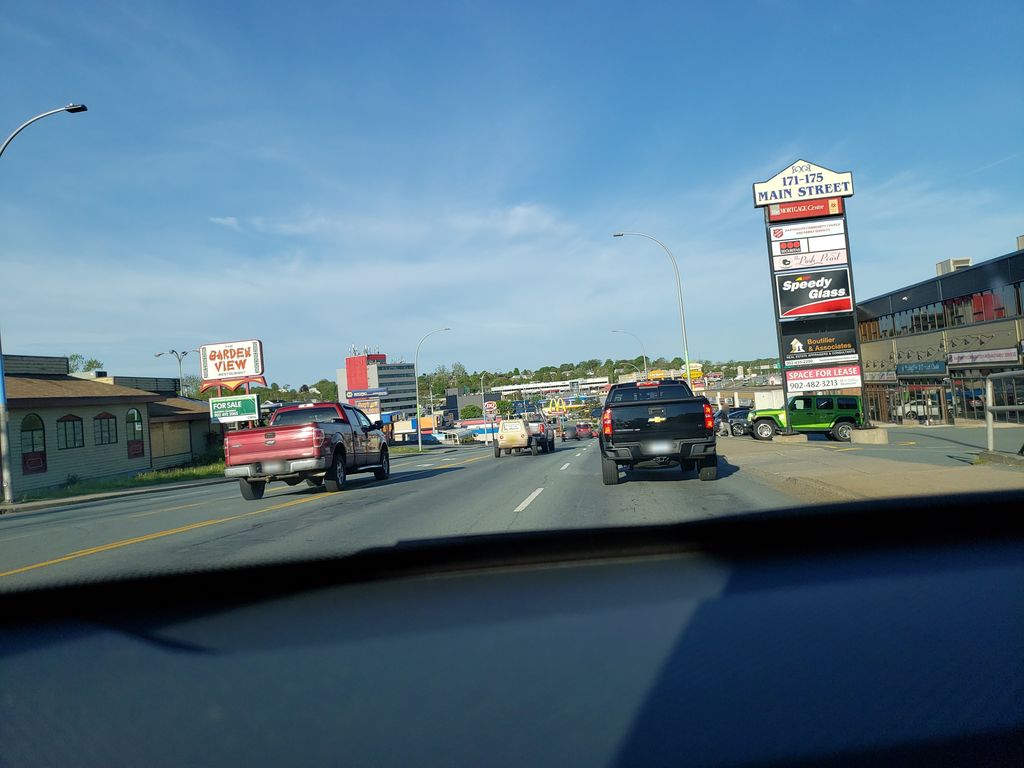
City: halifax